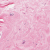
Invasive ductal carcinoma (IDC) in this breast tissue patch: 0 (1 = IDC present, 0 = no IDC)